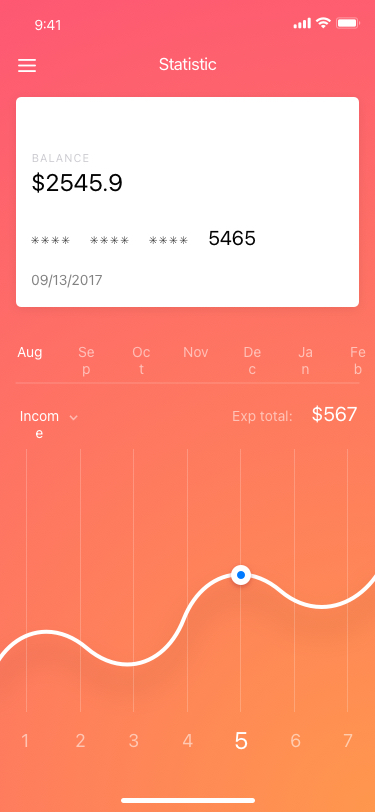
Text in this UI design:
1
2
3
4
5
6
7
Statistic
✳✳✳✳
✳✳✳✳
✳✳✳✳
5465
Balance
$2545.9
09/13/2017
$567
Exp total:
Aug
Sep
Oct
Nov
Dec
Jan
Feb
Income